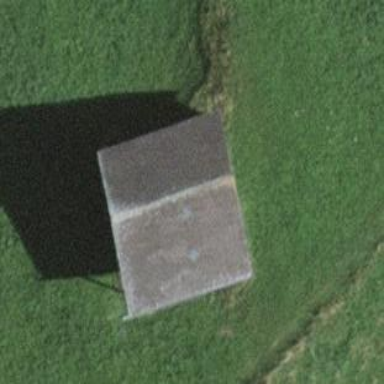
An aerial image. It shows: Barn.